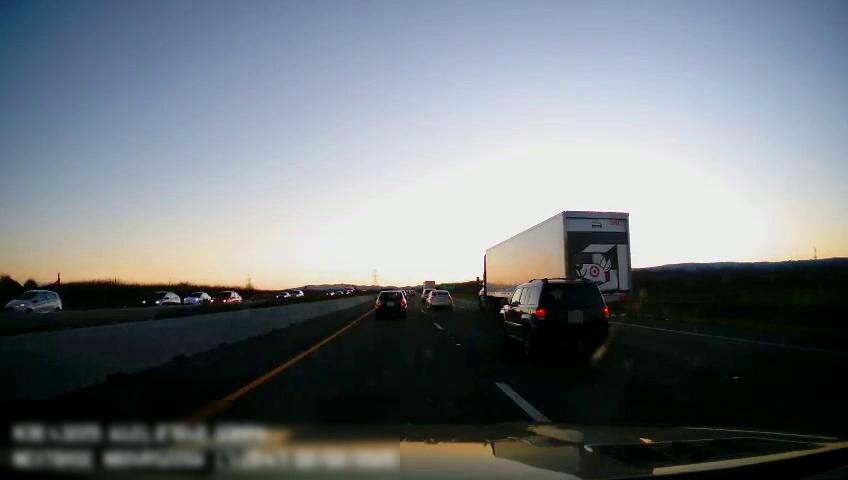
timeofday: Dusk/Dawn/Twilight
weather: Sunny
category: Drivable Space
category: Vehicles | Car
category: Vehicles | Car
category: Vehicles | Car
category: Vehicles | Car
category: Vehicles | Car
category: Vehicles | SUV
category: Vehicles | Car
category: Vehicles | Car
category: Vehicles | Truck
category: Vehicles | Truck
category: Vehicles | SUV
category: Vehicles | Car
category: Vehicles | SUV
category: Vehicles | Car
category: Lanes | Current Lane
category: Lanes | Alternate Lane
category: Lanes | Alternate Lane
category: Lanes | Alternate Lane
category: Traffic | Signs